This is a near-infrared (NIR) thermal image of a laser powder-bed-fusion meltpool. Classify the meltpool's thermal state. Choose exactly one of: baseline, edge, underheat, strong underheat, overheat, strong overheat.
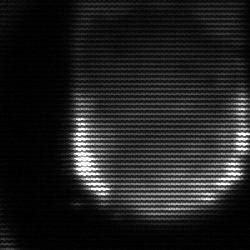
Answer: edge